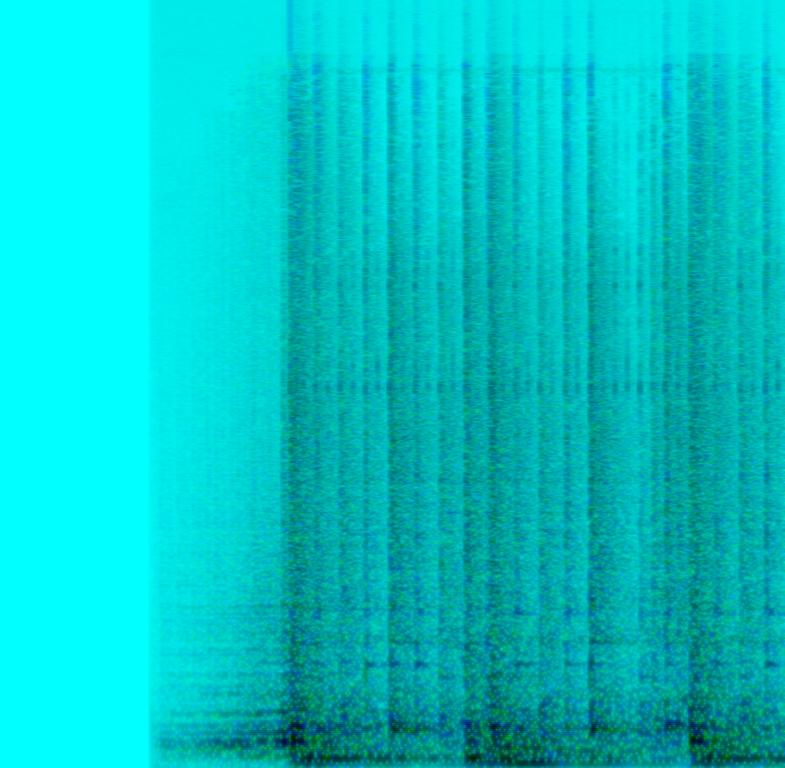
The low quality recording features a huge orchestra playing drums alongside a tiny percussive element in the first half of the loop. In the second half, drums are played at half time. It sounds groovy, percussive, suspenseful and intense - like a background soundtrack for an action movie scene.